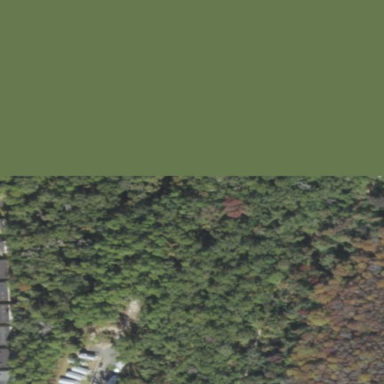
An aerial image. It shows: Mixed woodland with various types of leaves.